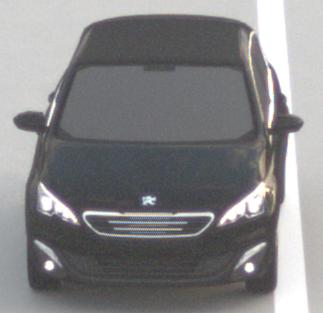
Make: Peugeot
Model: 308 VTi 82
Detailed model: 308 (II)
Model produced from: 2013/09
Model produced until: 2014/11
Doors: 5
Color: black
Road condition: dry road
Daytime: sunrise or sunset
Contrast: low contrast